Interaction volume radius: 10 \u00c5
Interaction volume height: 20 \u00c5
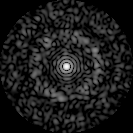
Disorder parameter: 0.8202